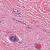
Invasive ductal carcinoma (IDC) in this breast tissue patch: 0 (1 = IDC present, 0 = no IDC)